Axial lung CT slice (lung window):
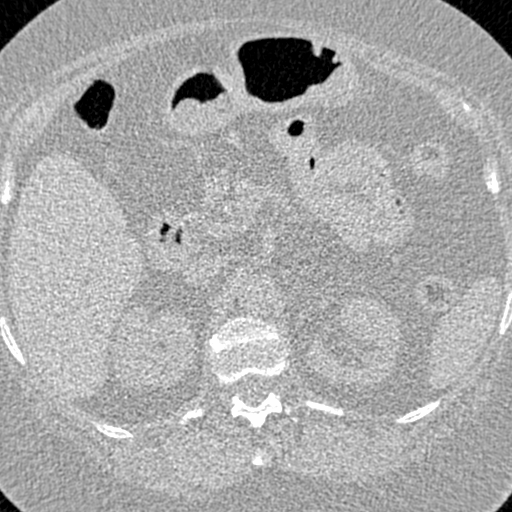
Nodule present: no